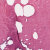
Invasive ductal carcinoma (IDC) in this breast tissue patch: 0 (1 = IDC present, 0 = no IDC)